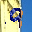
Label: 9